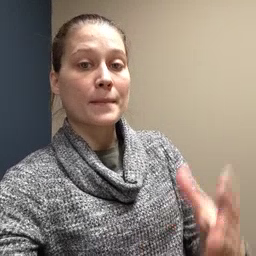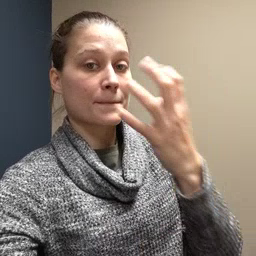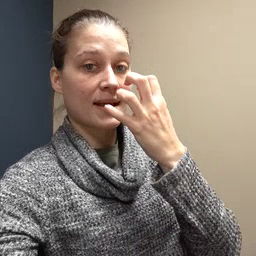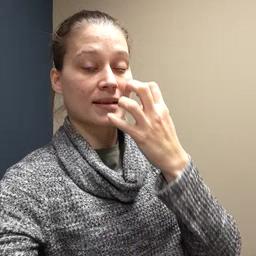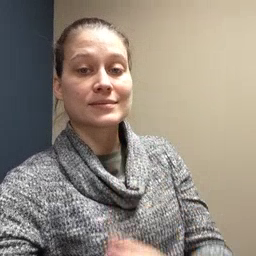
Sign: mad